Field crop: tomato
Growth stage: 1
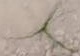
Species: cyperus